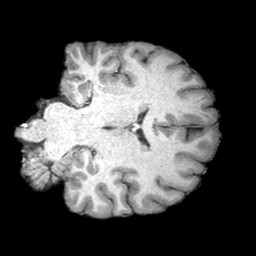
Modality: T1w
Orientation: coronal
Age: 21
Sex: male